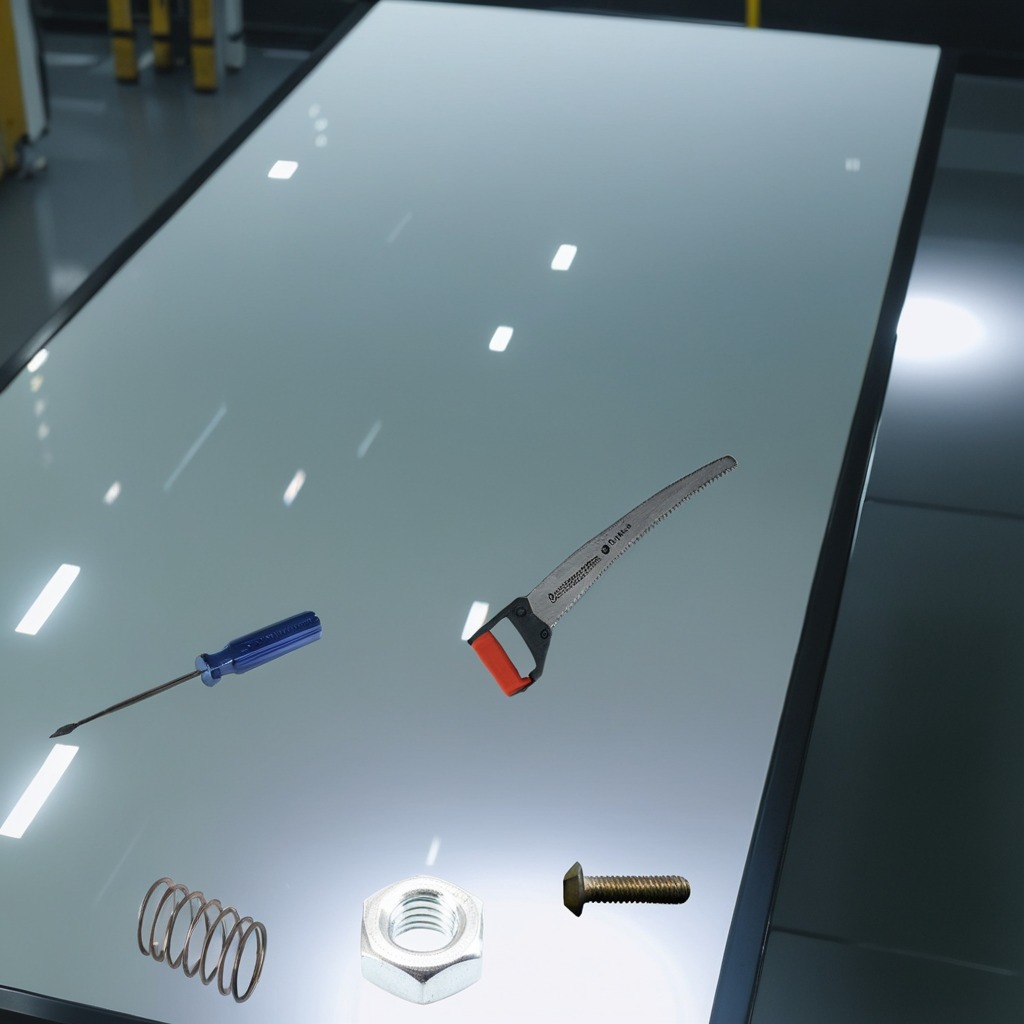
A machine screw, a coiled metal spring, a handheld metal saw, a screwdriver, and a metal nut are lying on the high-gloss table in a ship maintenance bay industrial lighting.